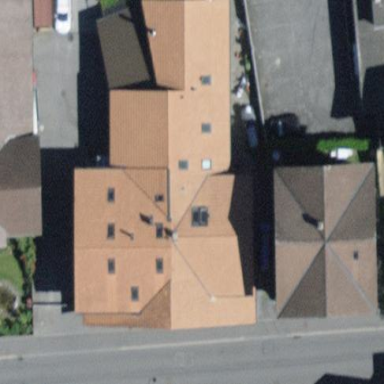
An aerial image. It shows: Residential building.